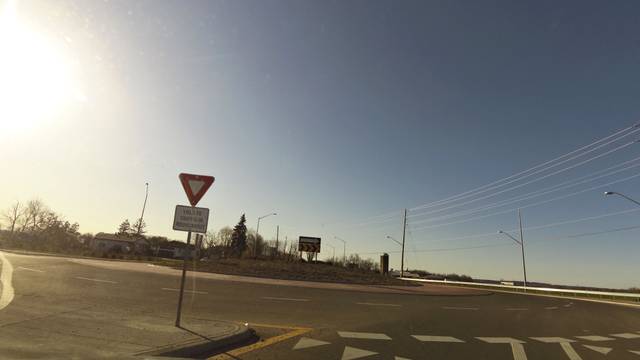
Region: Canada
Coordinates: 43.899, -79.765